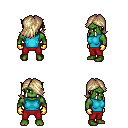
a pixel art fantasy rpg character, male body template, orc, green skin, teal sleeveless shirt, red pants, white blonde swoop hairstyle, gold gloves, four views (front, back, left, right), 2x2 character sprite sheet, small pixel art, hard edges, no anti-aliasing